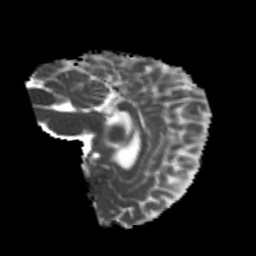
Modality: MD
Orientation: sagittal
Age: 22
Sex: female
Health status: healthy
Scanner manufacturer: philips
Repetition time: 7.388 s
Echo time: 0.08599 s